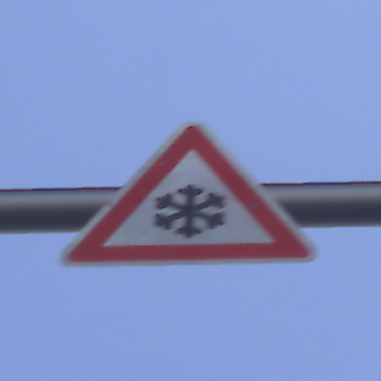
Verkehrszeichen: SchneeOderEisglaette
Umgebung: Roofed, Underpass
Tageszeit: Midday
Wetter: Clear
Licht: Natural
Jahreszeit: NotSpecified
Kontrast: LowContrast